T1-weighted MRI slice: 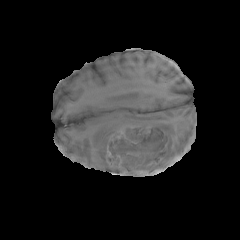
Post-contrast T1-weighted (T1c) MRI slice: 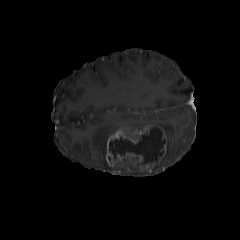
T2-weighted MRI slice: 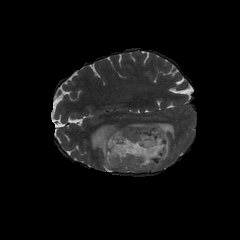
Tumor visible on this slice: yes